Question: There are two containers. One is fixed and covers 100% of the screen. Second is relative - contains scrollable content. The problem is that there are four elements to be positioned relative to each other as follows: 1st in a fixed container, 2nd in absolute, 3rd fixed, 4th in absolute.
'''
<div class="container fixed">
<div class="el z1"></div>
<div class="el z3"></div>
</div>
<div class="container relative">
<div class="el z2"></div>
<div class="el z4"></div>
</div>
'''
However, z-index of one of the parents will always be less than the other, which not allow to do order for 4 children elements.
There is fiddle <URL>
I want order: yellow, green, white, black from bottom. But as you can see - yellow, white, green, black.
The result I want:

But elements should be in different containers.
Thanks in advance!
: For many elements helps only html reconstruction. Luckily I don't need to use fixed container for fixed elements, because fixed element's position and sizes depends on window size, even if I put them into relative container.
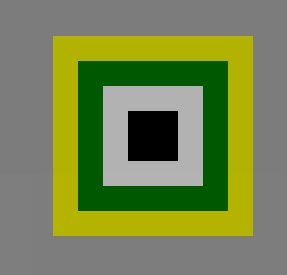
Answer: After some further investigation, child element can't/aren't suppose to be able to overrule the parent z-index, some browser for example Firefox though ignores parent index for some reason and displays your elements are you wish but every other browser I've tried (Opera,Safari,Chrome) does not, so no it's not possible to accomplish what you want without changing the mark-up of your HTML for cross-browser compatibility.
You can even find quite some posts in the subject.
<URL>
<URL>
<URL>
Depending on what you want to accomplish there is many alternative way you could get a fake "zindex" behaviour, one thing worth looking at is 'pointer-events:none;' together with a transparent background you'd never know it's above the other element.
If it's for the background, you could use box-shadows with diffrent settings to fake it.
can't come up with any other reason atm but if you tell me i'll try to give you a solution for it aswell.
Regards